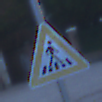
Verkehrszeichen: FussgaengerueberwegLinks
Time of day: Dawn
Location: Outdoor (Urban)
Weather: PartlyCloudy
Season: NotSpecified
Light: Natural